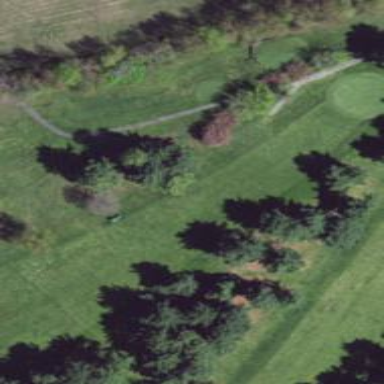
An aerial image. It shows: Golf fairway surrounded by grass.